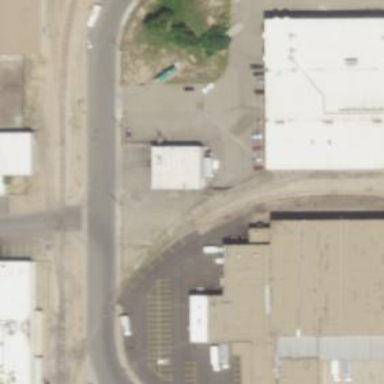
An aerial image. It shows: Rail spur service.